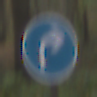
Verkehrszeichen: VorgeschriebeneFahrtrichtungRechts
Umgebung: Outdoor, Nature
Tageszeit: MorningAfternoon
Wetter: Overcast
Licht: Natural
Jahreszeit: Autumn
Kontrast: LowContrast